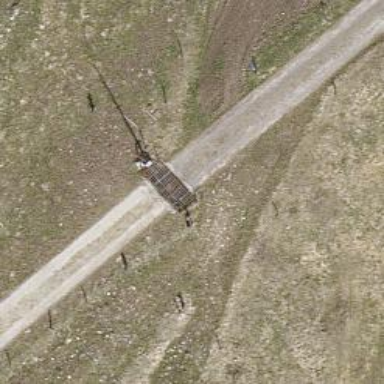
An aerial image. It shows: Cattle grid.